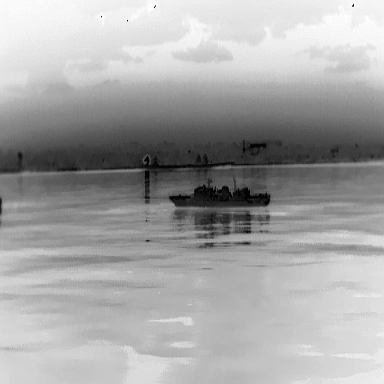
There is a warship in the infrared image.